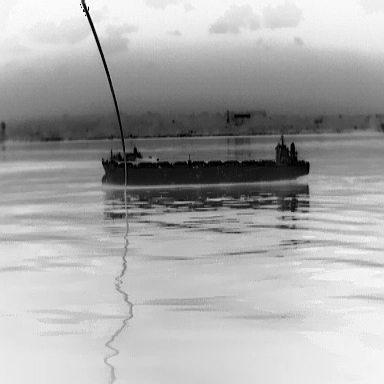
There is a liner in the infrared image.